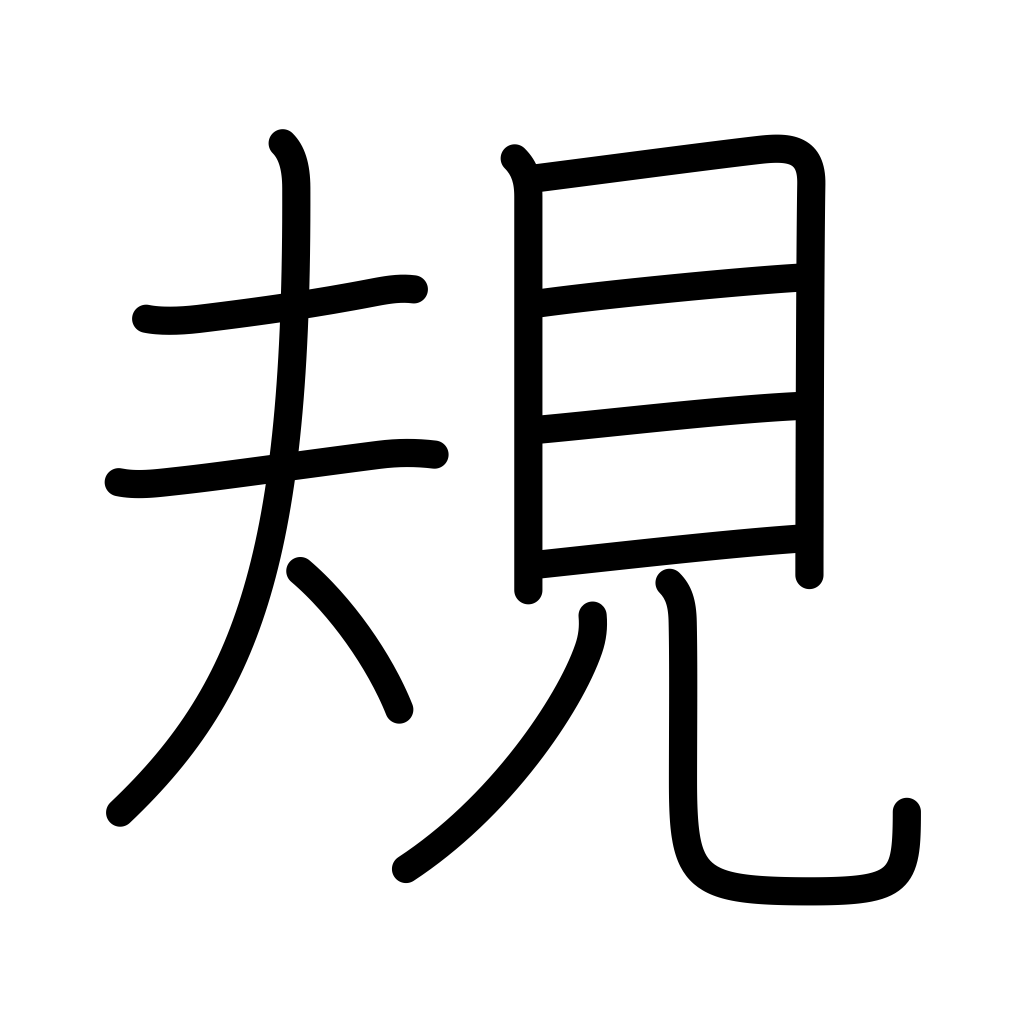
Meaning: standard, measure